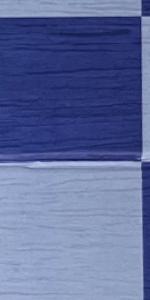
Label: Empty